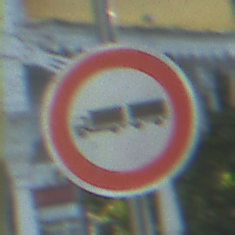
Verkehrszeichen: VerbotLastkraftwagenMitAnhaenger
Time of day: SunriseSunset
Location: Outdoor (Suburban)
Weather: PartlyCloudy
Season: NotSpecified
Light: Natural